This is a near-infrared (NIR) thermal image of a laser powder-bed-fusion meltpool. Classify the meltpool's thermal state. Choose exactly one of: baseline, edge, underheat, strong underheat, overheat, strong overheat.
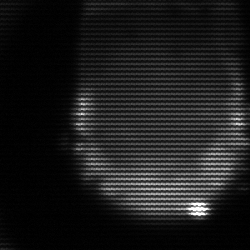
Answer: edge